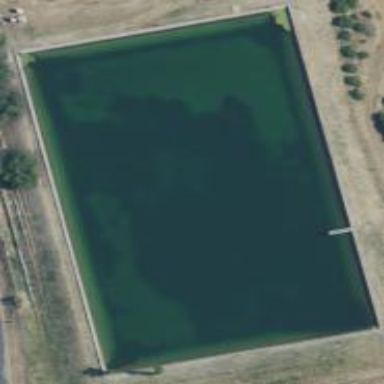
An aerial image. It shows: Reservoir of water.